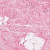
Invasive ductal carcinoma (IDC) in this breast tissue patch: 0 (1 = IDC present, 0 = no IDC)